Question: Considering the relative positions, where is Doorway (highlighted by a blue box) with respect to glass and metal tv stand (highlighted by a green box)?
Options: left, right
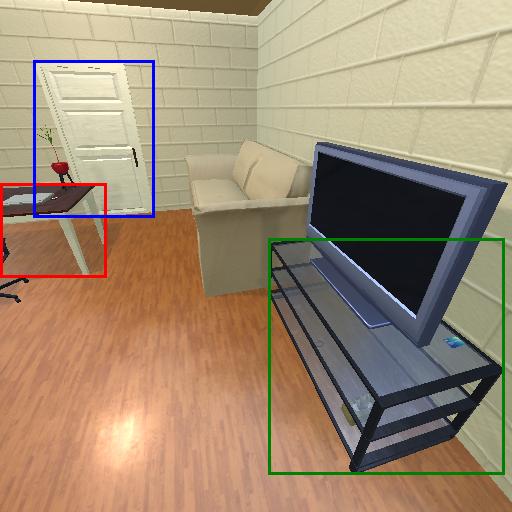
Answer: left